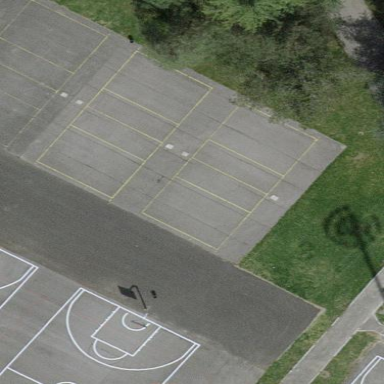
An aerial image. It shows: Volleyball court on leisure land pitch.